Interaction volume radius: 5 \u00c5
Interaction volume height: 10 \u00c5
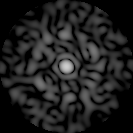
Disorder parameter: 0.8037